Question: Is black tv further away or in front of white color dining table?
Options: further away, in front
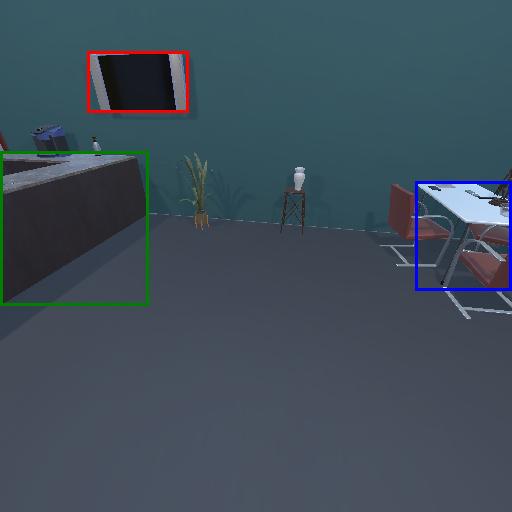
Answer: further away